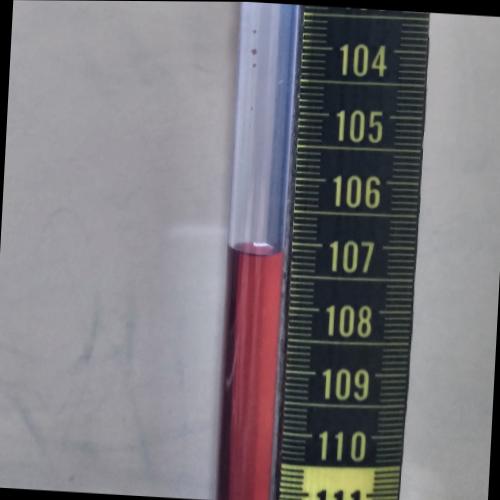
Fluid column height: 107.2 cm